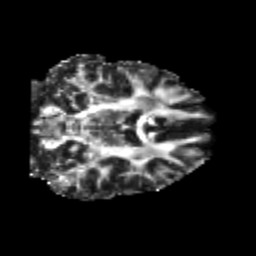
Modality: FA
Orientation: coronal
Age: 25
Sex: male
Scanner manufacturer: siemens
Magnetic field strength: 3 T
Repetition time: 3.5 s
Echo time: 0.104 s